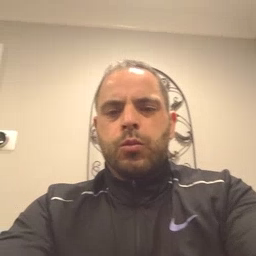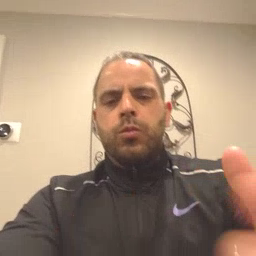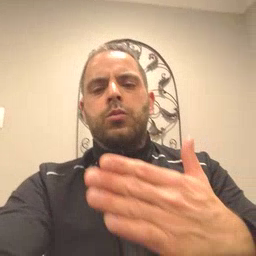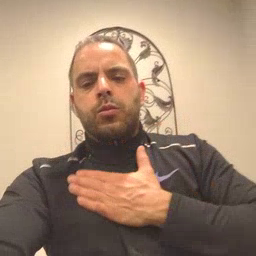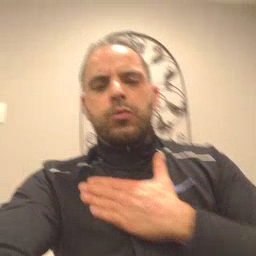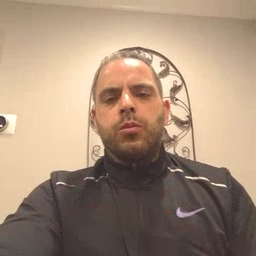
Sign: minemy